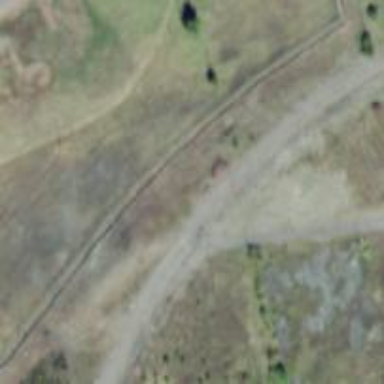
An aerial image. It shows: Disused railway spur.